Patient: sex F, age 63
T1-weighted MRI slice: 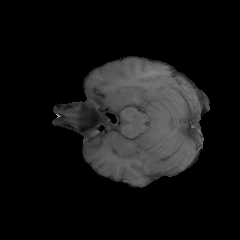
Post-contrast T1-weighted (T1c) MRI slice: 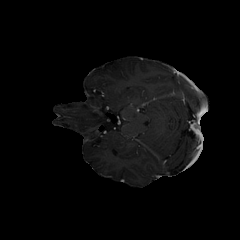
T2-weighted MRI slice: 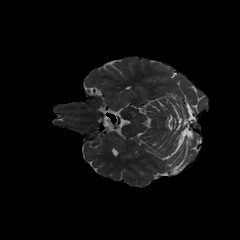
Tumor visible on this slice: no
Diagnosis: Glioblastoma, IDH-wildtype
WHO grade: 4